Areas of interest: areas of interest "Medical"
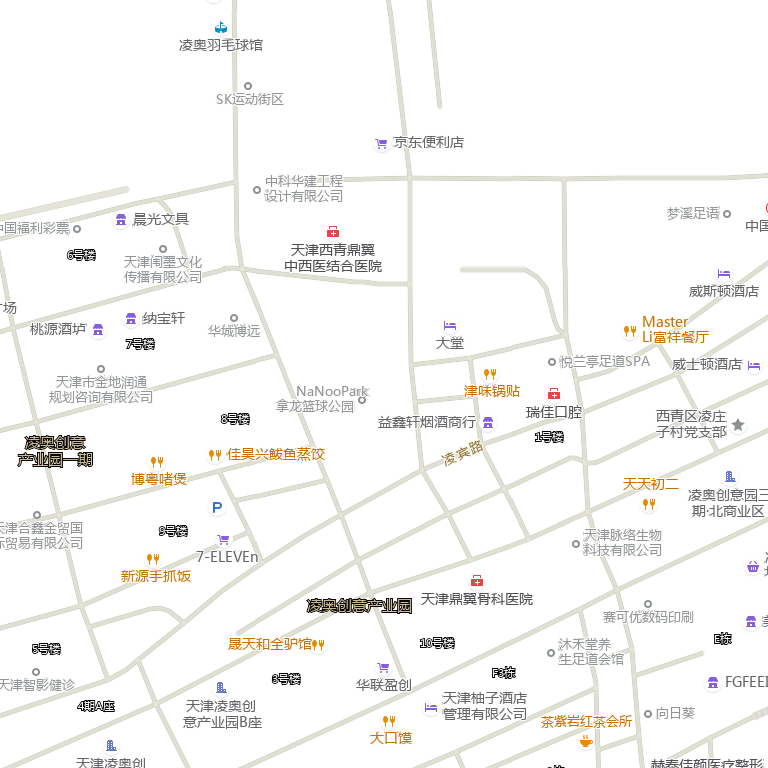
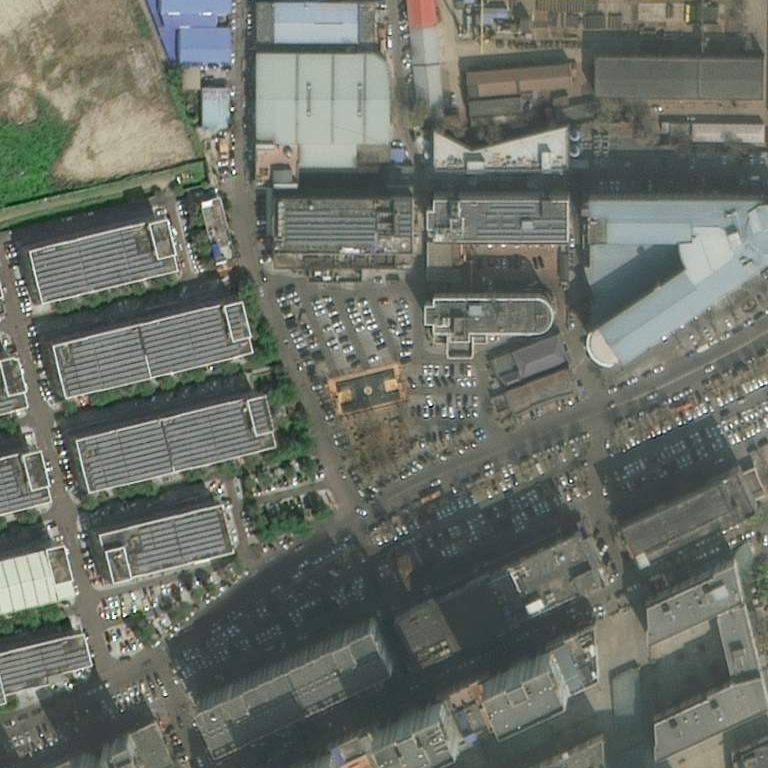